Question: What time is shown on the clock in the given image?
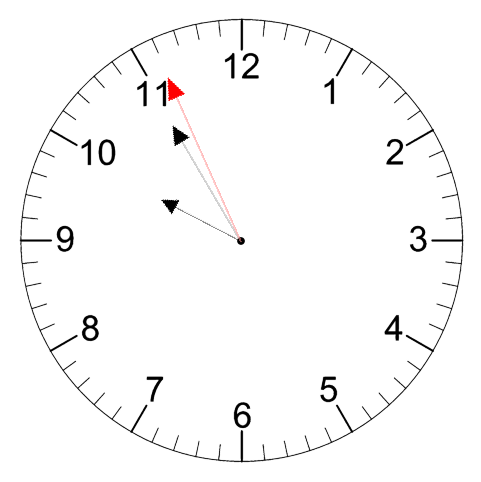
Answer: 09:54:56